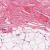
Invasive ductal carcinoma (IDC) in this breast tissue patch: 0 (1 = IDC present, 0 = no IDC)